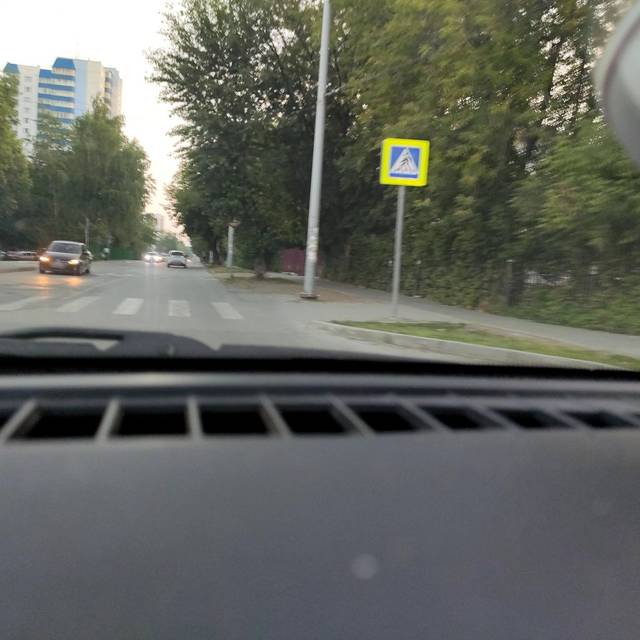
Region: Russia
Coordinates: 58.028, 56.307